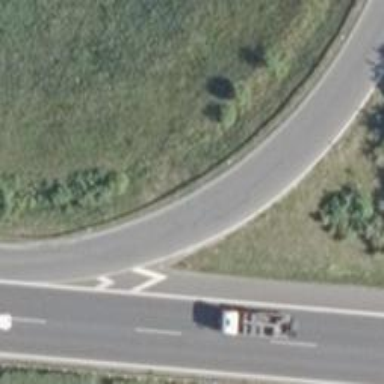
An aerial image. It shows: Trunk link highway.